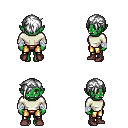
a pixel art fantasy rpg character, female body template, orc, green skin, white long-sleeve shirt, gold greaves, white pixie cut hairstyle, iron tiara, white cloth bandages, maroon shoes, four views (front, back, left, right), 2x2 character sprite sheet, small pixel art, hard edges, no anti-aliasing